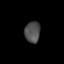
Tissue: lung
Cell type: Endothelial cells
Senescence score: 0.5819
Nuclear area (px): 323
Mean DAPI intensity: 78.245